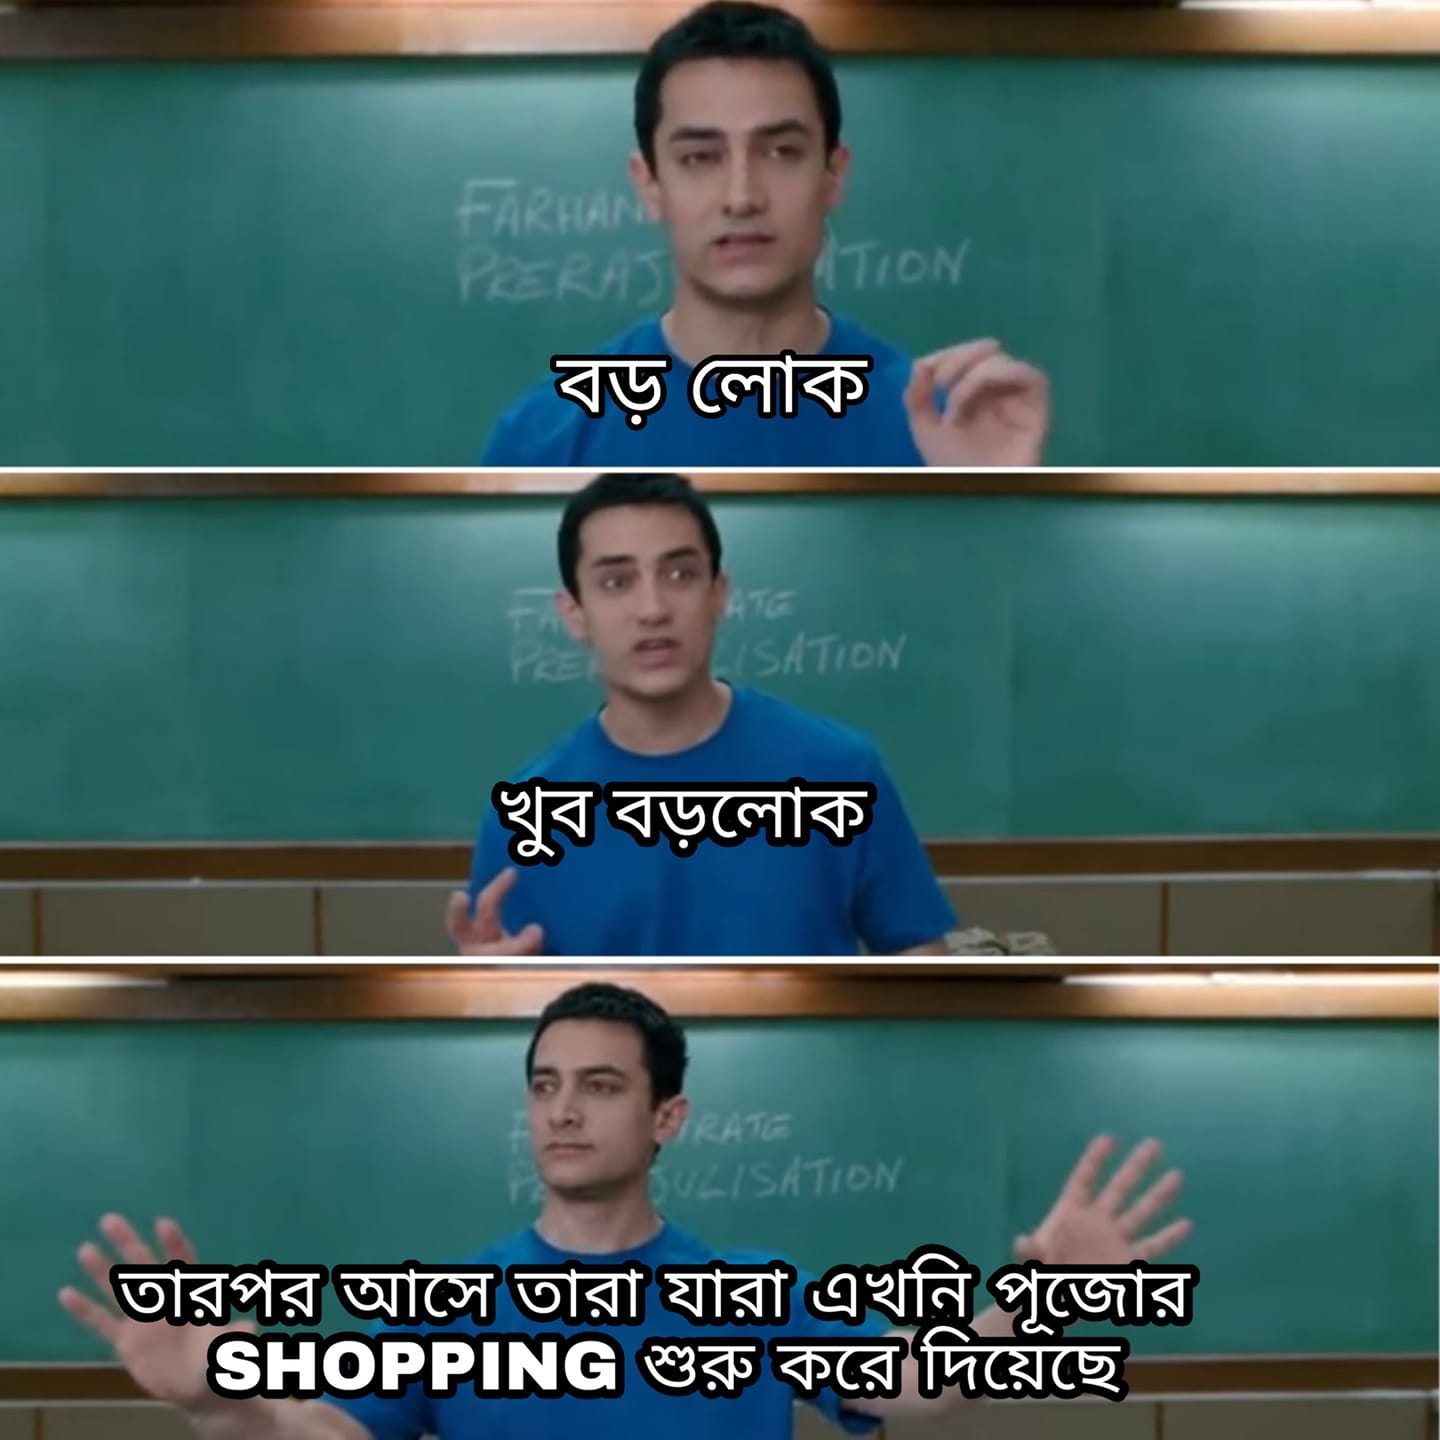
Caption: বড় লোক    খুব বড়লোক    তারপর আসে তারা যারা এখনি পূজোর SHOPPING শুরু করে দিয়েছে
Label: non-hate